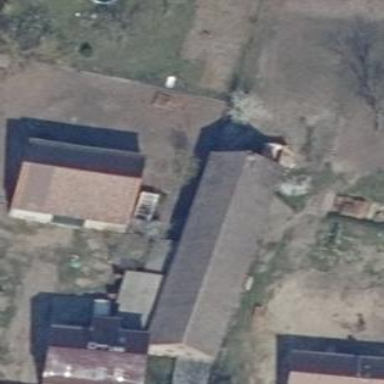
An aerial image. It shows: Farm auxiliary building.